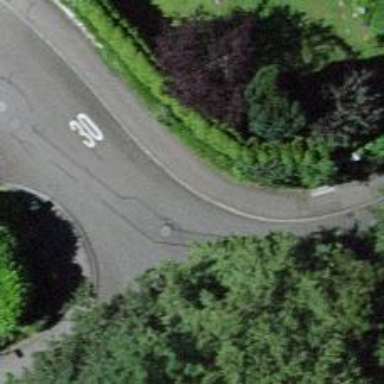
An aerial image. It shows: Kerb barrier.